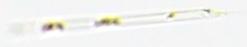
Label: Rhizosolenia